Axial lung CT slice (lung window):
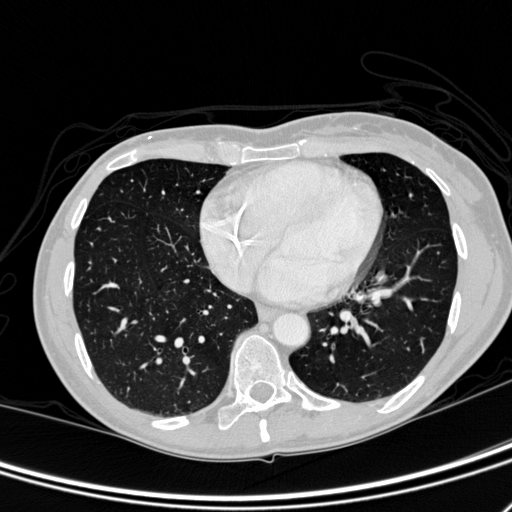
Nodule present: no